Aerial crown-view tile of a tropical tree (Barro Colorado Island, Panama), acquired 20250317:
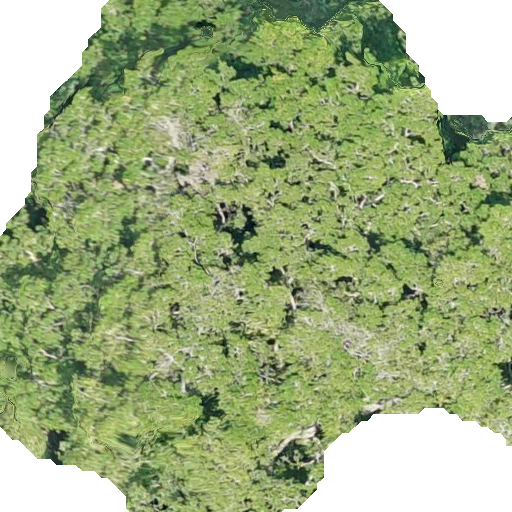
Species: Brosimum alicastrum
GBIF accepted scientific name: Brosimum alicastrum
Crown area: 352.67 m²